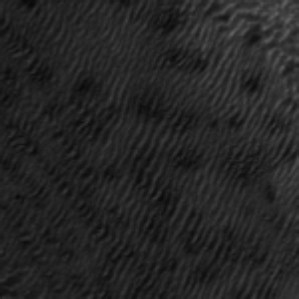
Label: frost